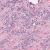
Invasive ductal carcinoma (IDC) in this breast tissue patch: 1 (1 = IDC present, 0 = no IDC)